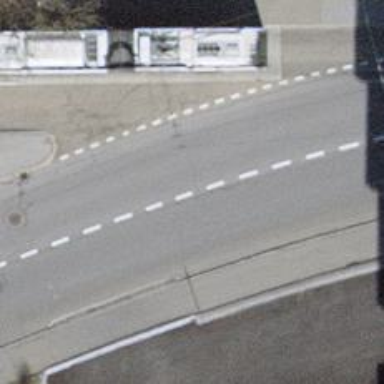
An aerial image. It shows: Residential road with separate sidewalk where trolley wires are present.